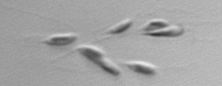
Label: Dinobryon